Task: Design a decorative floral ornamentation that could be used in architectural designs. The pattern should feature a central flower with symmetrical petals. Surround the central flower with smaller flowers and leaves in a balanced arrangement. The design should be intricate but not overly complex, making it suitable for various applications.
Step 613:
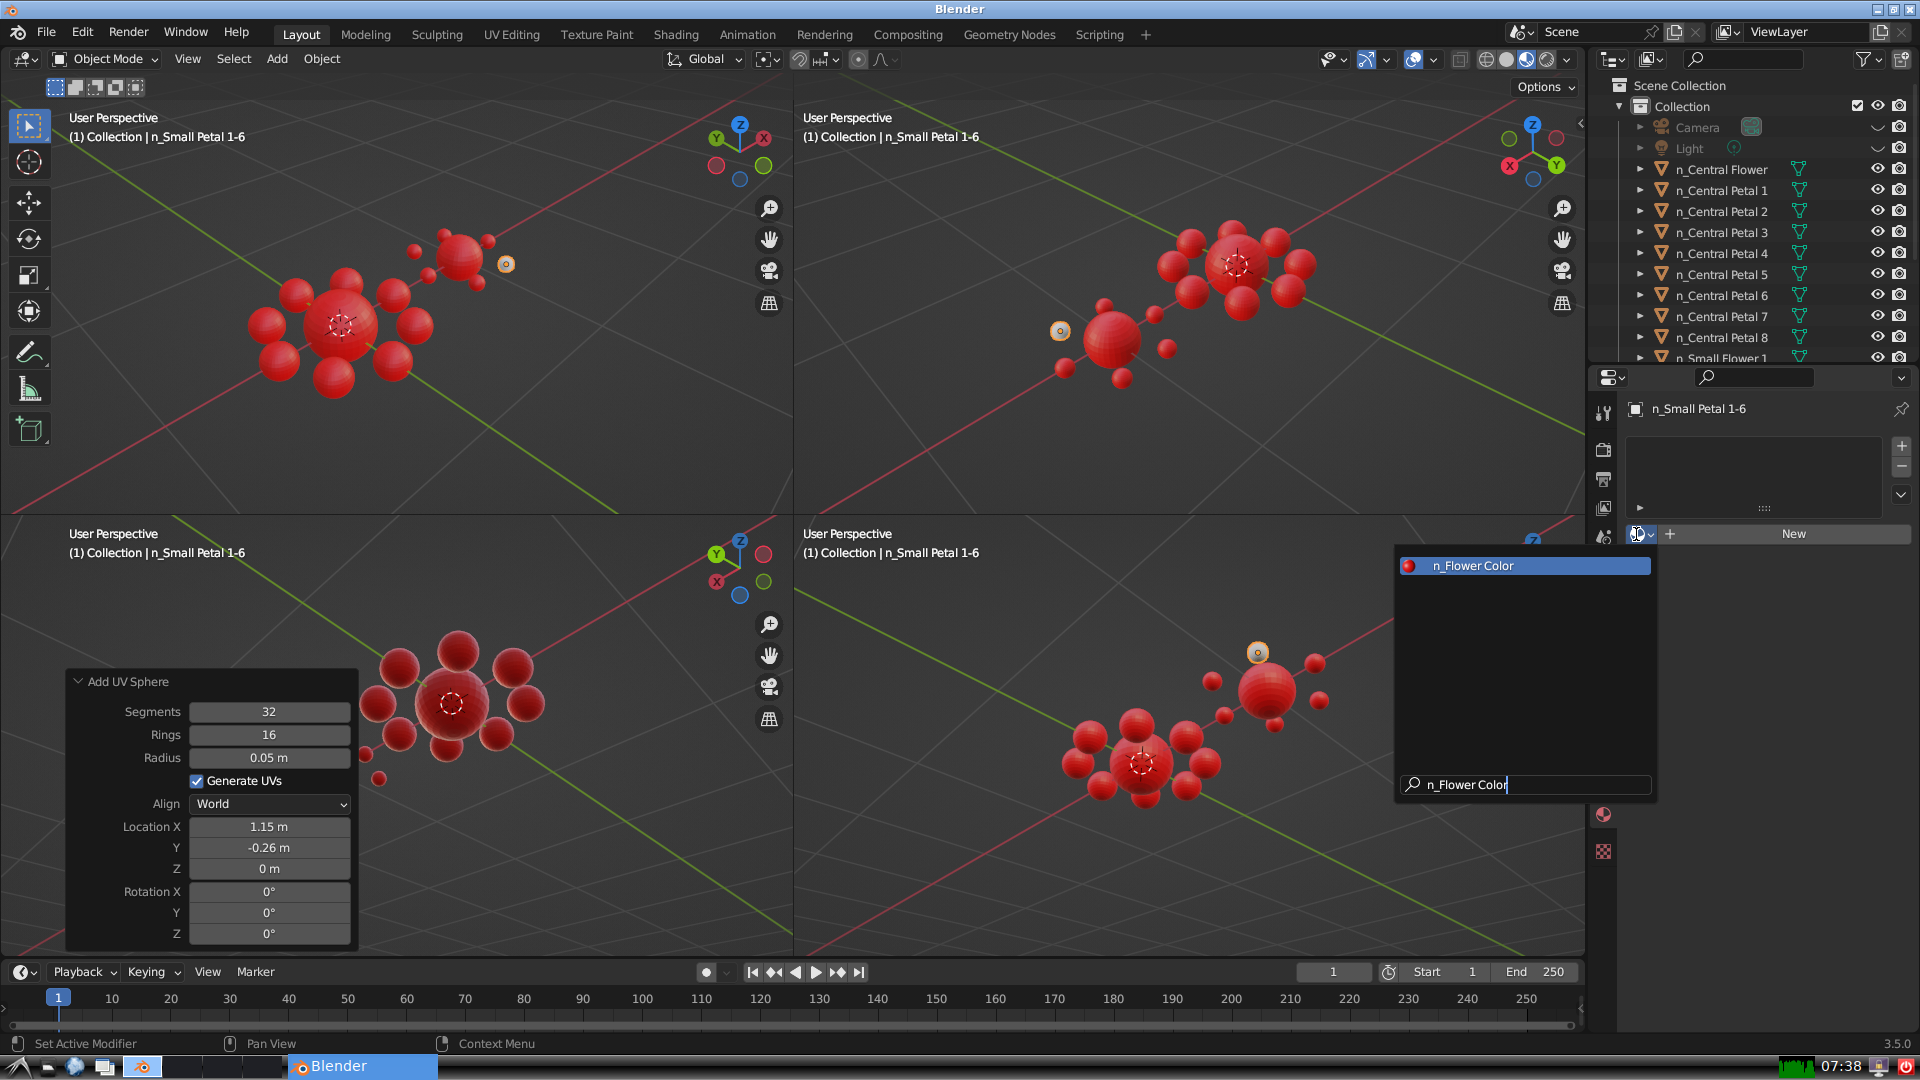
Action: {"key_press": ['Return']}